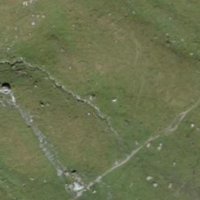
EUNIS habitat code: 23
Species observed at this site:
Dactylorhiza viridis
Campanula barbata